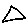
Label: triangle